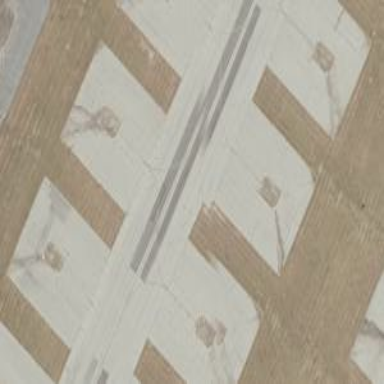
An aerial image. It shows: Apron at the airport.